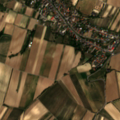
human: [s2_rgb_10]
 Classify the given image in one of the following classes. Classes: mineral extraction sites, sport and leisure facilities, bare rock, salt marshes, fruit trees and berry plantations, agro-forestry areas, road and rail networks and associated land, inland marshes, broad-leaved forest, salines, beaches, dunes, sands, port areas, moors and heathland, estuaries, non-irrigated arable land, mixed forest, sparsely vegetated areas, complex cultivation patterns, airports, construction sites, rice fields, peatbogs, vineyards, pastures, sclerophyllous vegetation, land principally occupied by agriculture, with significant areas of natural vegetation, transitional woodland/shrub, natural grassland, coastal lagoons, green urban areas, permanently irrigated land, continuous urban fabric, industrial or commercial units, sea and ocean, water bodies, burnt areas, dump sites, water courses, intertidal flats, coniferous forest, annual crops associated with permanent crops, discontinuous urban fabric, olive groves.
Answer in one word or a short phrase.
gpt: discontinuous urban fabric, non-irrigated arable land, vineyards, complex cultivation patterns